Interaction volume radius: 10 \u00c5
Interaction volume height: 10 \u00c5
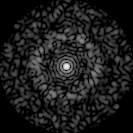
Disorder parameter: 0.8244